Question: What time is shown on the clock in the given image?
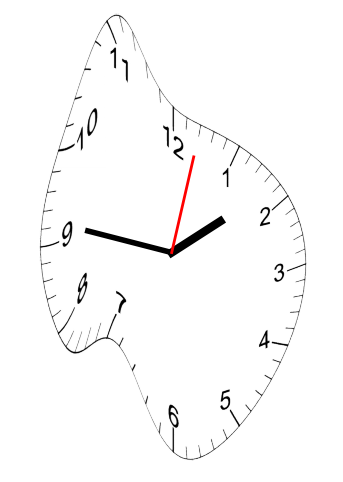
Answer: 01:46:02